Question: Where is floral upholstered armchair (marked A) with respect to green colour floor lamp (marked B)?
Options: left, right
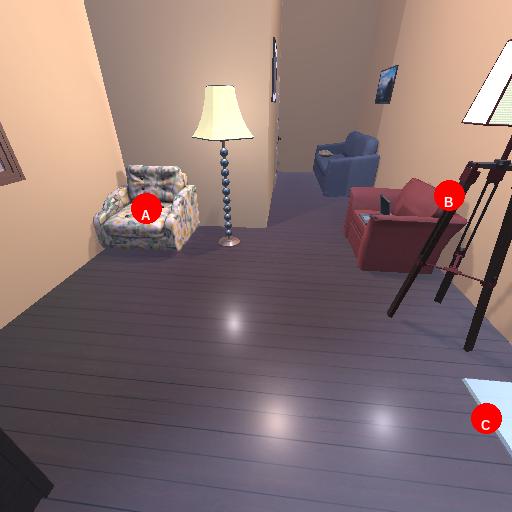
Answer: left